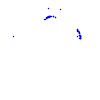
Particle: proton